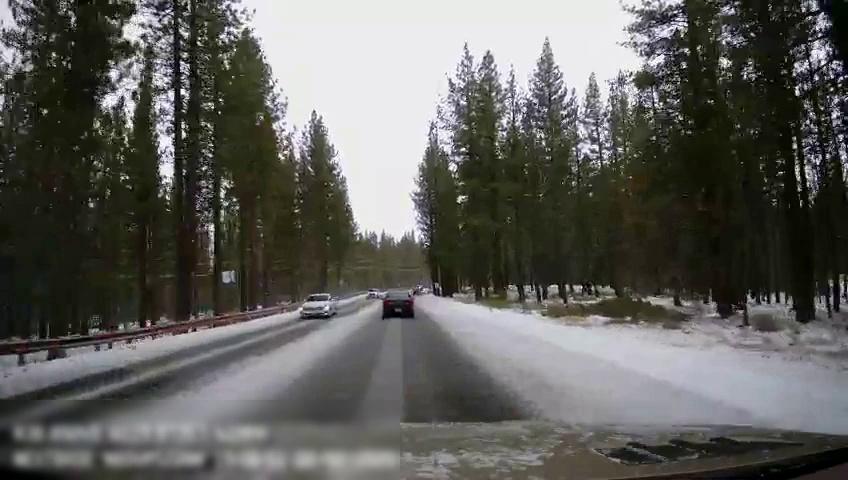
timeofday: Day
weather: Snowy
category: Drivable Space
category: Vehicles | Car
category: Vehicles | SUV
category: Vehicles | Car